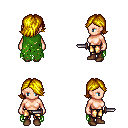
a pixel art fantasy rpg character, female body template, human, light skin, green tattered cape, gold greaves, blonde swoop hairstyle, brown shoes, dagger, four views (front, back, left, right), 2x2 character sprite sheet, small pixel art, hard edges, no anti-aliasing